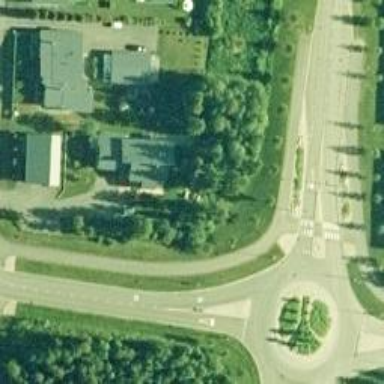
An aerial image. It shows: Asphalt cycleway.